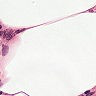
Metastatic tissue present: no